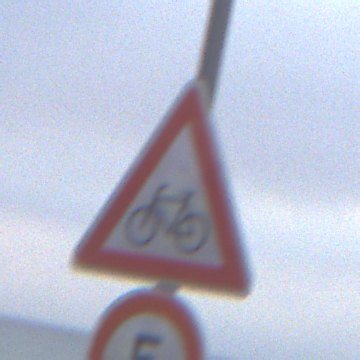
Verkehrszeichen: RadverkehrRechts
Zusatzzeichen unten: Geschwindigkeit5
Umgebung: Outdoor, Beach
Tageszeit: SunriseSunset
Wetter: Overcast
Licht: Natural
Jahreszeit: NotSpecified
Kontrast: LowContrast